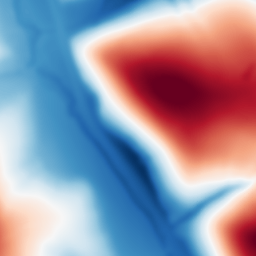
Category: multiscale
Decomposition family: dog
Decomposition parameters: sigma_low: 3
sigma_high: 100
Upsampling method: regularized
Upsampling parameters: scale: 4
lambda_reg: 0.01
Upsampling scale: 4